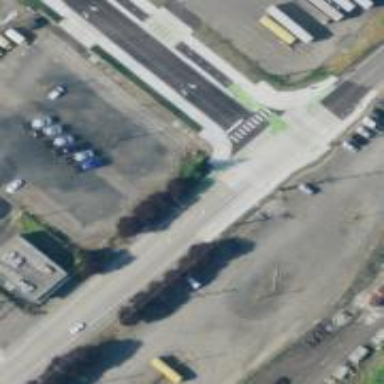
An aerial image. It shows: Asphalt footway with uncontrolled zebra crossing.